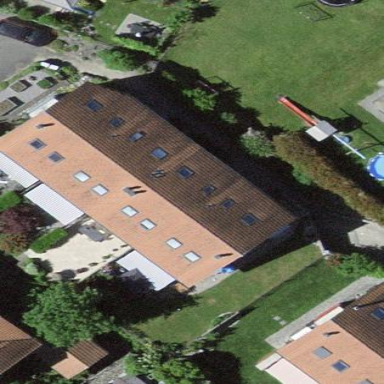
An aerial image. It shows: Terrace building.